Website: home-depot
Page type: billing-address
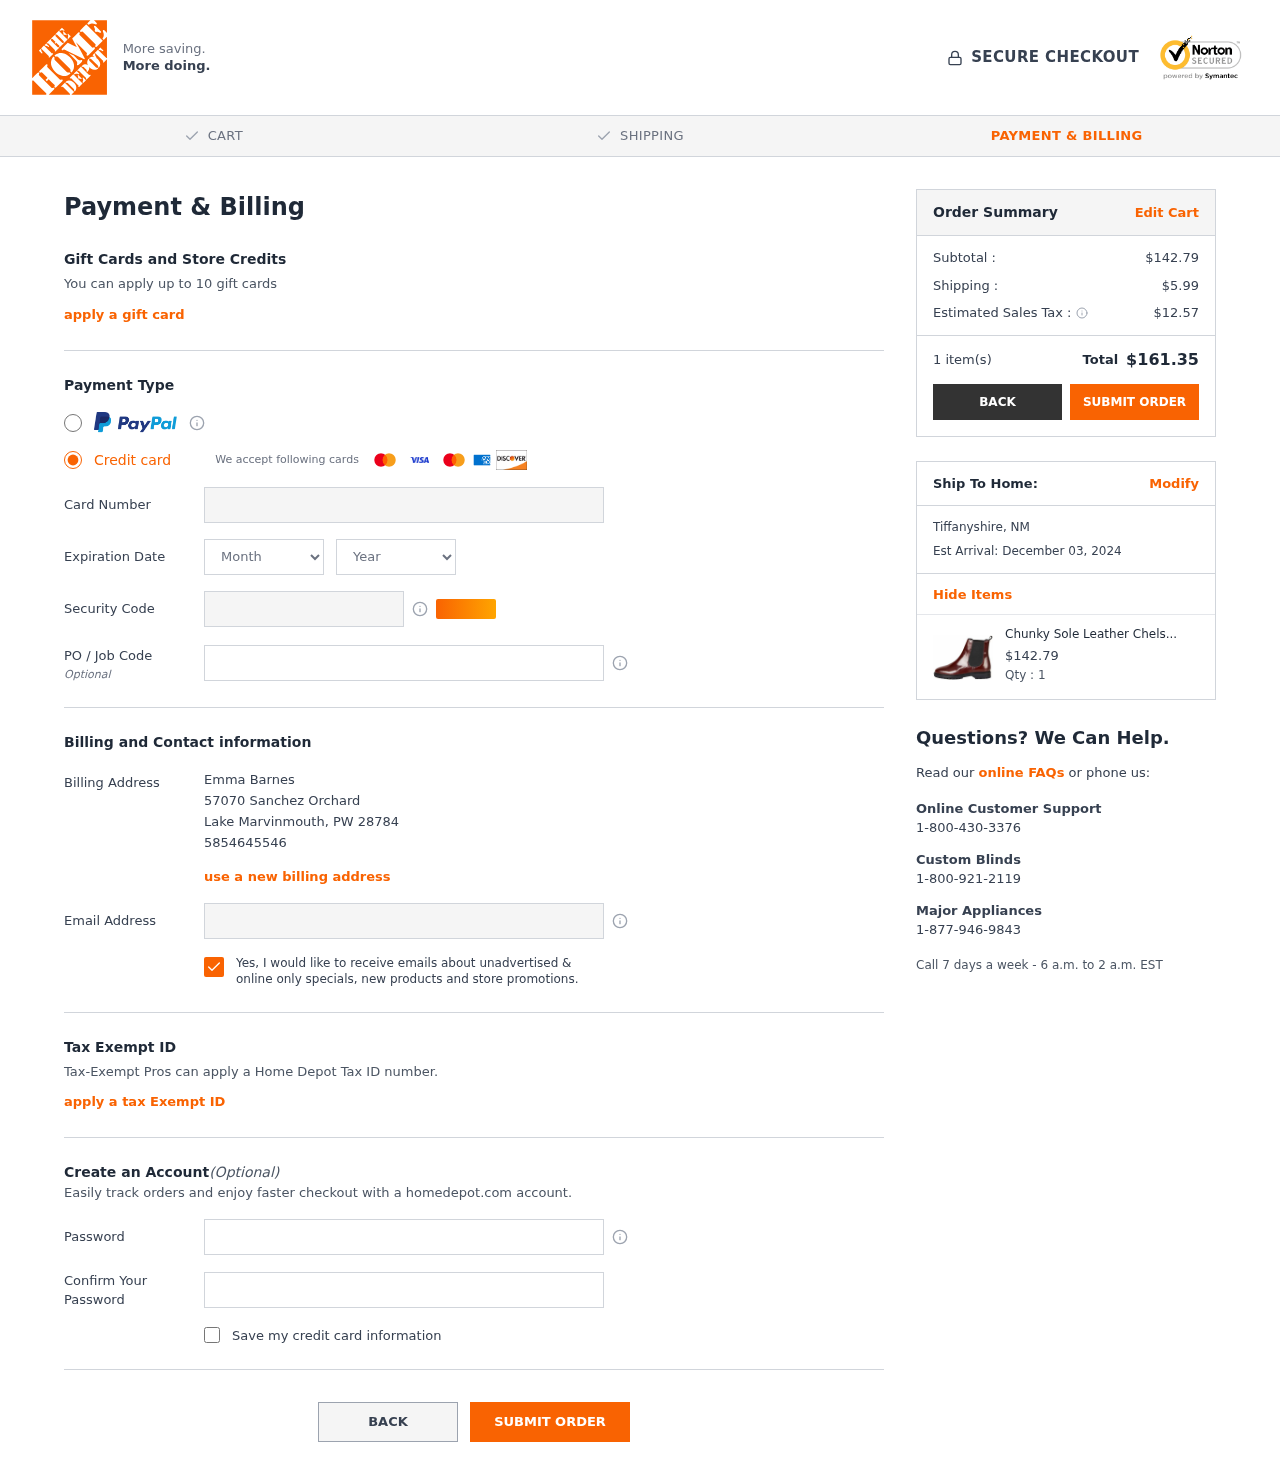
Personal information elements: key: PII_CARD_CVV
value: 8880
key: PII_CARD_EXPIRY_MONTH
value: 12
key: PII_CARD_EXPIRY_YEAR
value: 29
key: PII_CARD_NUMBER
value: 3439 1144 3113 539
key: PII_CITY
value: Lake Marvinmouth
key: PII_CITY2
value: Tiffanyshire
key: PII_EMAIL
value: emma_barnes@yahoo.com
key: PII_FULLNAME
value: Emma Barnes
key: PII_JOB_CODE
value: IA-7114
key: PII_PHONE
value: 5854645546
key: PII_POSTCODE
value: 28784
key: PII_STATE_ABBR
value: PW
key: PII_STATE_ABBR2
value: NM
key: PII_STREET
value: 57070 Sanchez Orchard
Product elements: key: PRODUCT1_NAME
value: Chunky Sole Leather Chelsea Boots, Red, 3.5 UK
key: PRODUCT1_PRICE
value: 142.79
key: PRODUCT1_QUANTITY
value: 1
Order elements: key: ORDER_SUBTOTAL
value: $142.79
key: ORDER_SHIPPING_COST
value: $5.99
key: ORDER_TAX
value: $12.57
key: ORDER_NUM_ITEMS
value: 1 item(s)
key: ORDER_TOTAL
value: $161.35
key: ORDER_DELIVERY_DATE
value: Est Arrival: December 03, 2024